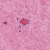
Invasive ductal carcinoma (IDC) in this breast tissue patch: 0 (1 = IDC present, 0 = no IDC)